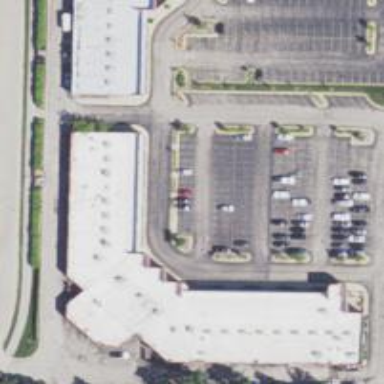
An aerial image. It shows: Retail area.